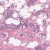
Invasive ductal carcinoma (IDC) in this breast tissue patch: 1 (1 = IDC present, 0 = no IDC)